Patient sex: M
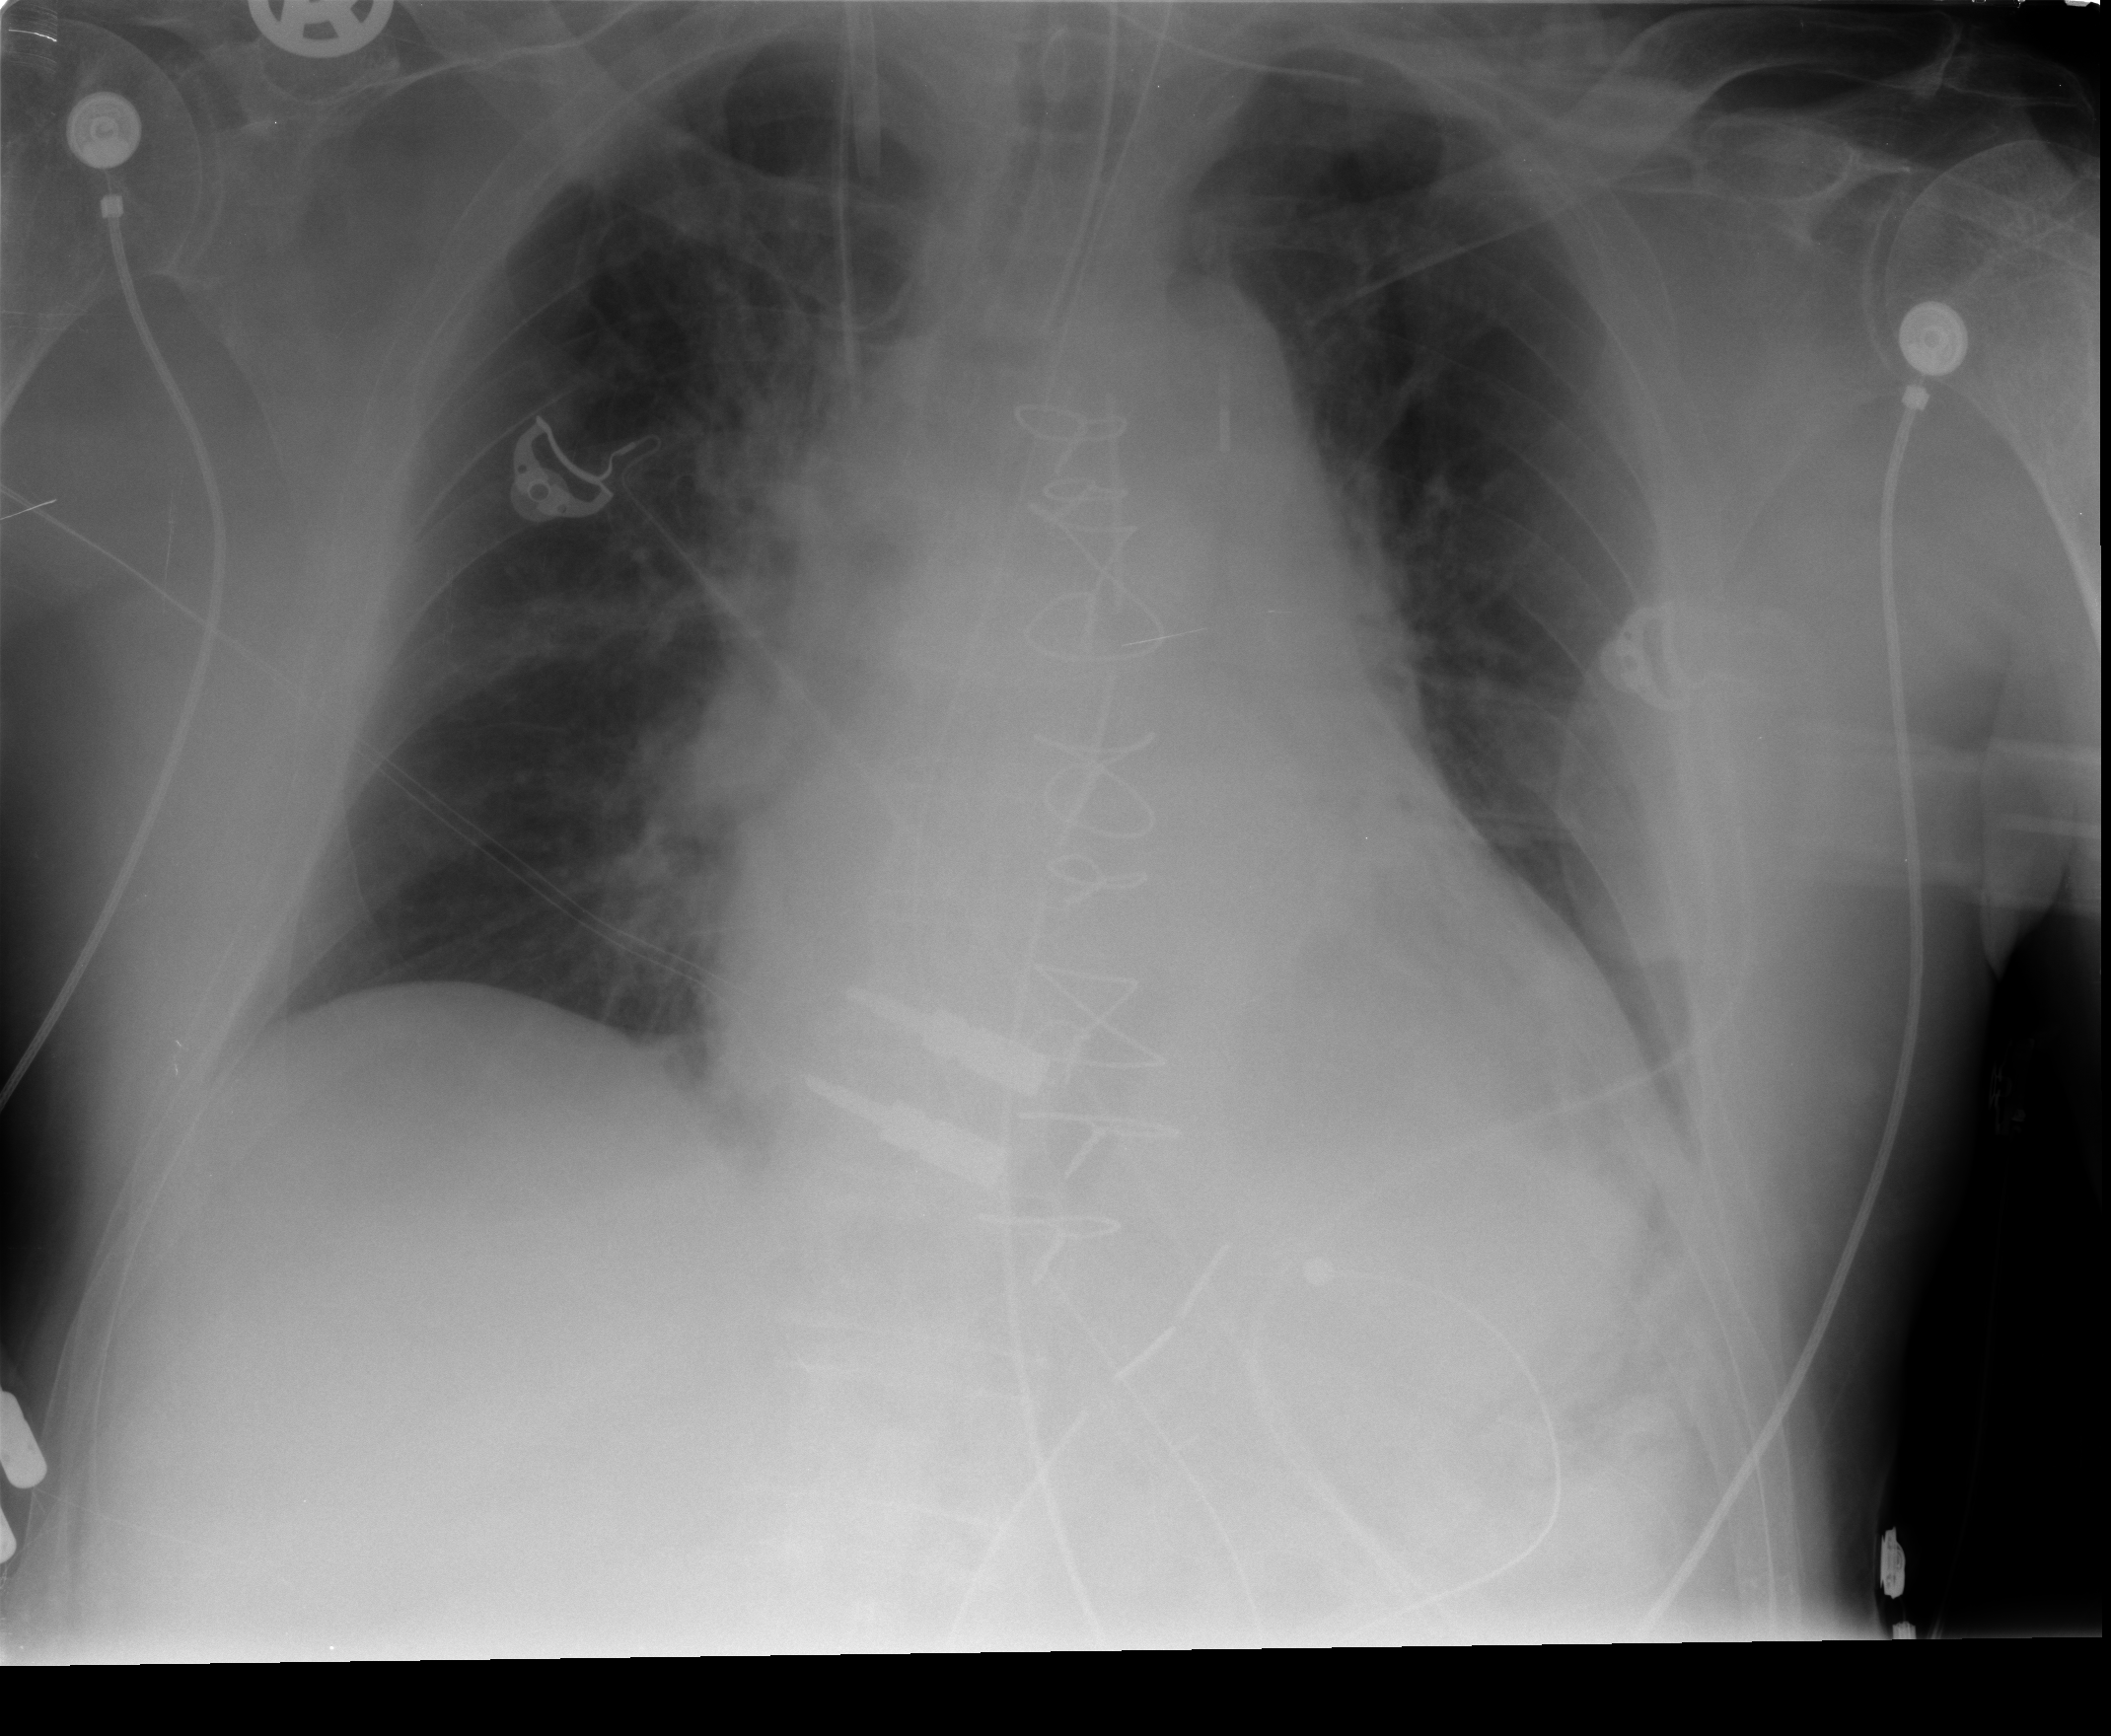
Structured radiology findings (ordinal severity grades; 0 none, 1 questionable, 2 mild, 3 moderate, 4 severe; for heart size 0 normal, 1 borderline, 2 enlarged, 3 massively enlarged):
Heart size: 3
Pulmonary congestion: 0
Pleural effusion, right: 0
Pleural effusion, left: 0
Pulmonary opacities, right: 1
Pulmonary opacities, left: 0
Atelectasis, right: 2
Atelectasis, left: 0